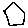
Label: hexagon